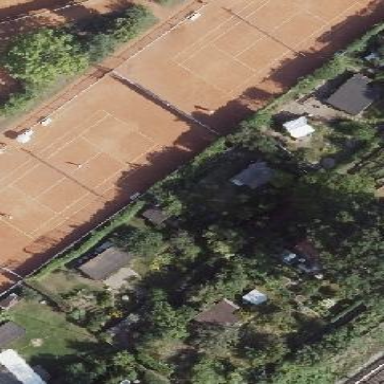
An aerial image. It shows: Tennis court on pitch.